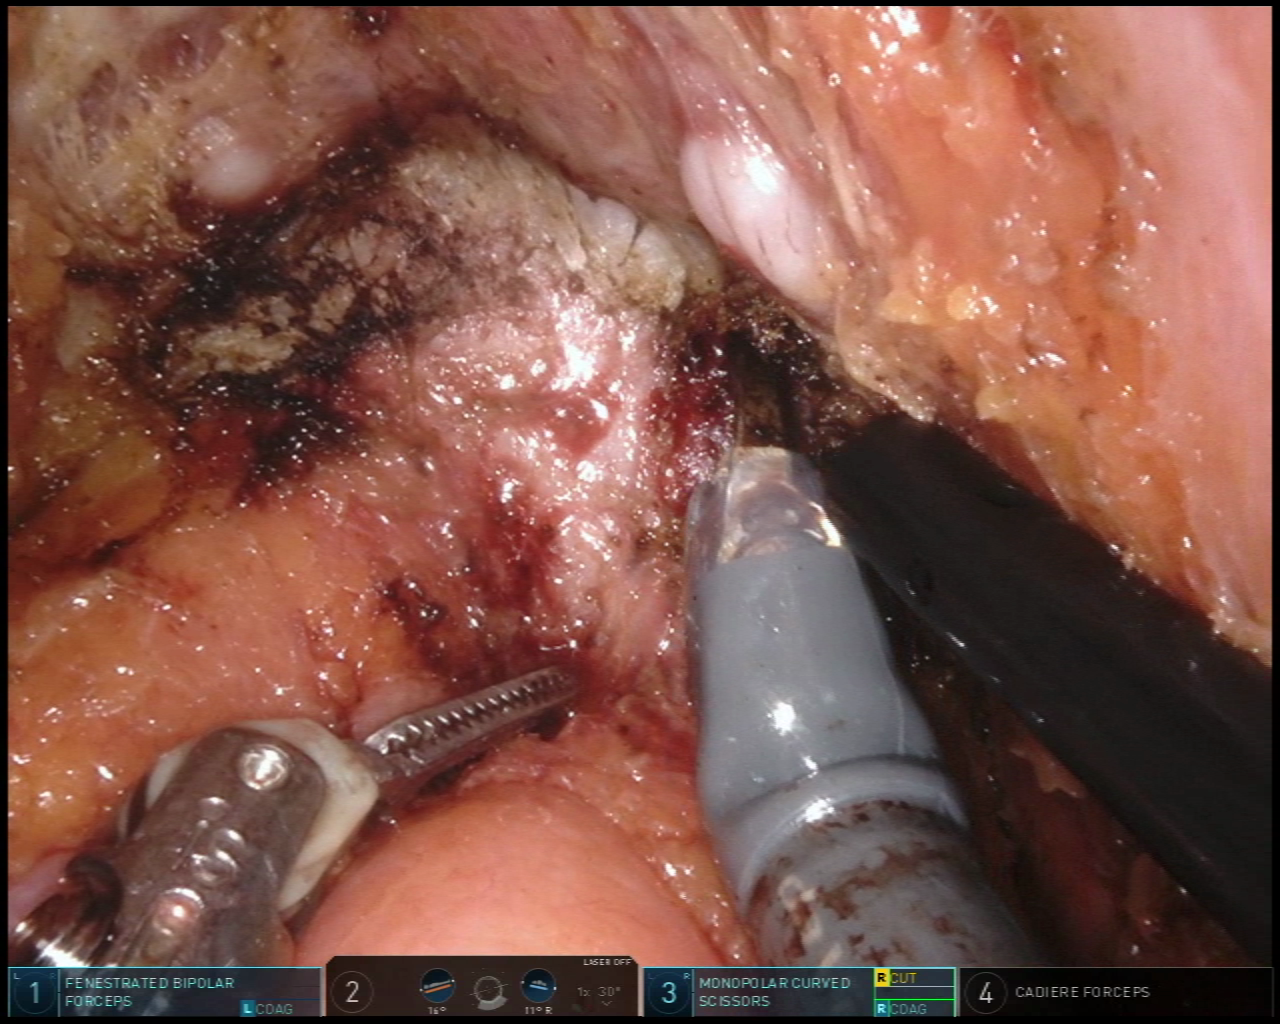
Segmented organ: vesicular_glands
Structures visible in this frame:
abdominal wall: no
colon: no
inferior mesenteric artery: no
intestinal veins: no
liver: no
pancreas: no
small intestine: no
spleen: no
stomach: no
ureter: no
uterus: no
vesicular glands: yes